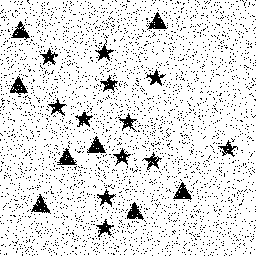
Squares: 0
Triangles: 8
Stars: 12
Total shapes: 20